Field crop: tomato
Growth stage: 1
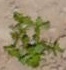
Species: portulaca